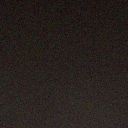
Screen state: off